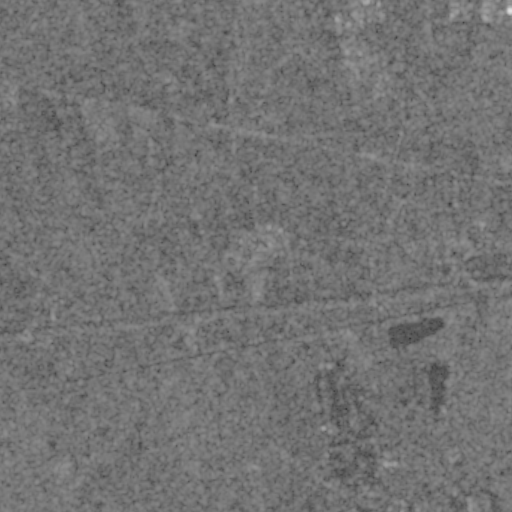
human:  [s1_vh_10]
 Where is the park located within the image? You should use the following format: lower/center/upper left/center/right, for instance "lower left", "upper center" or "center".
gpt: The park is located in the upper center of the image.
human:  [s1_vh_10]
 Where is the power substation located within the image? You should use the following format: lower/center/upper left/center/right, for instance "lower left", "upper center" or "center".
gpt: The power substation is located in the lower left of the image.
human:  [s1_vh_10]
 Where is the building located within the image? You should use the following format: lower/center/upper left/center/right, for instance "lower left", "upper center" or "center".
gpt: There is no building in the image.

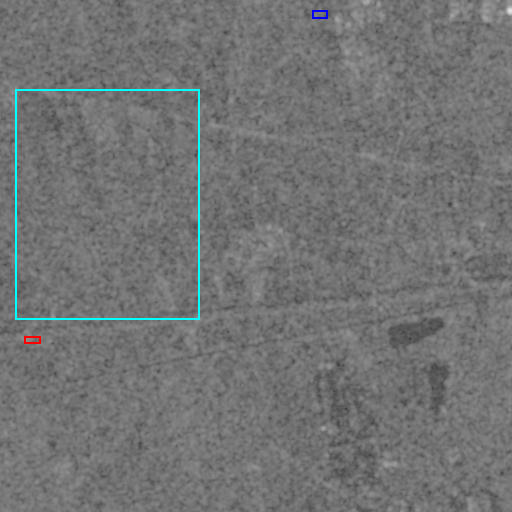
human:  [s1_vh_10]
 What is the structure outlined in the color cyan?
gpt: The structure outlined in cyan is a crop field.
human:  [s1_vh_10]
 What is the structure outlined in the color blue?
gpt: The structure outlined in blue is a park.
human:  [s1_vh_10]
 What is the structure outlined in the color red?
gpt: The structure outlined in red is a power substation.
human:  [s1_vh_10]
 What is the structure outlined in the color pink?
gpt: There is no pink outline.